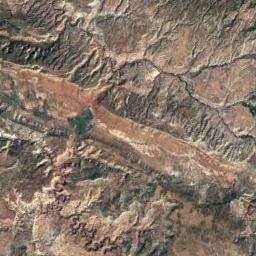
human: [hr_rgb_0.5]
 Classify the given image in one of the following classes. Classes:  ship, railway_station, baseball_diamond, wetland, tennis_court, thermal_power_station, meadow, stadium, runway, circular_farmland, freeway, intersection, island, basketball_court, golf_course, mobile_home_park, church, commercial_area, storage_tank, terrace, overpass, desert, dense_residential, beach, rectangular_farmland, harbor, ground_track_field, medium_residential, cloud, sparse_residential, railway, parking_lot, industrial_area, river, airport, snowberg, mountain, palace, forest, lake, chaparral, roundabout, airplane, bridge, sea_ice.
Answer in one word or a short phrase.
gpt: mountain